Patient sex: F
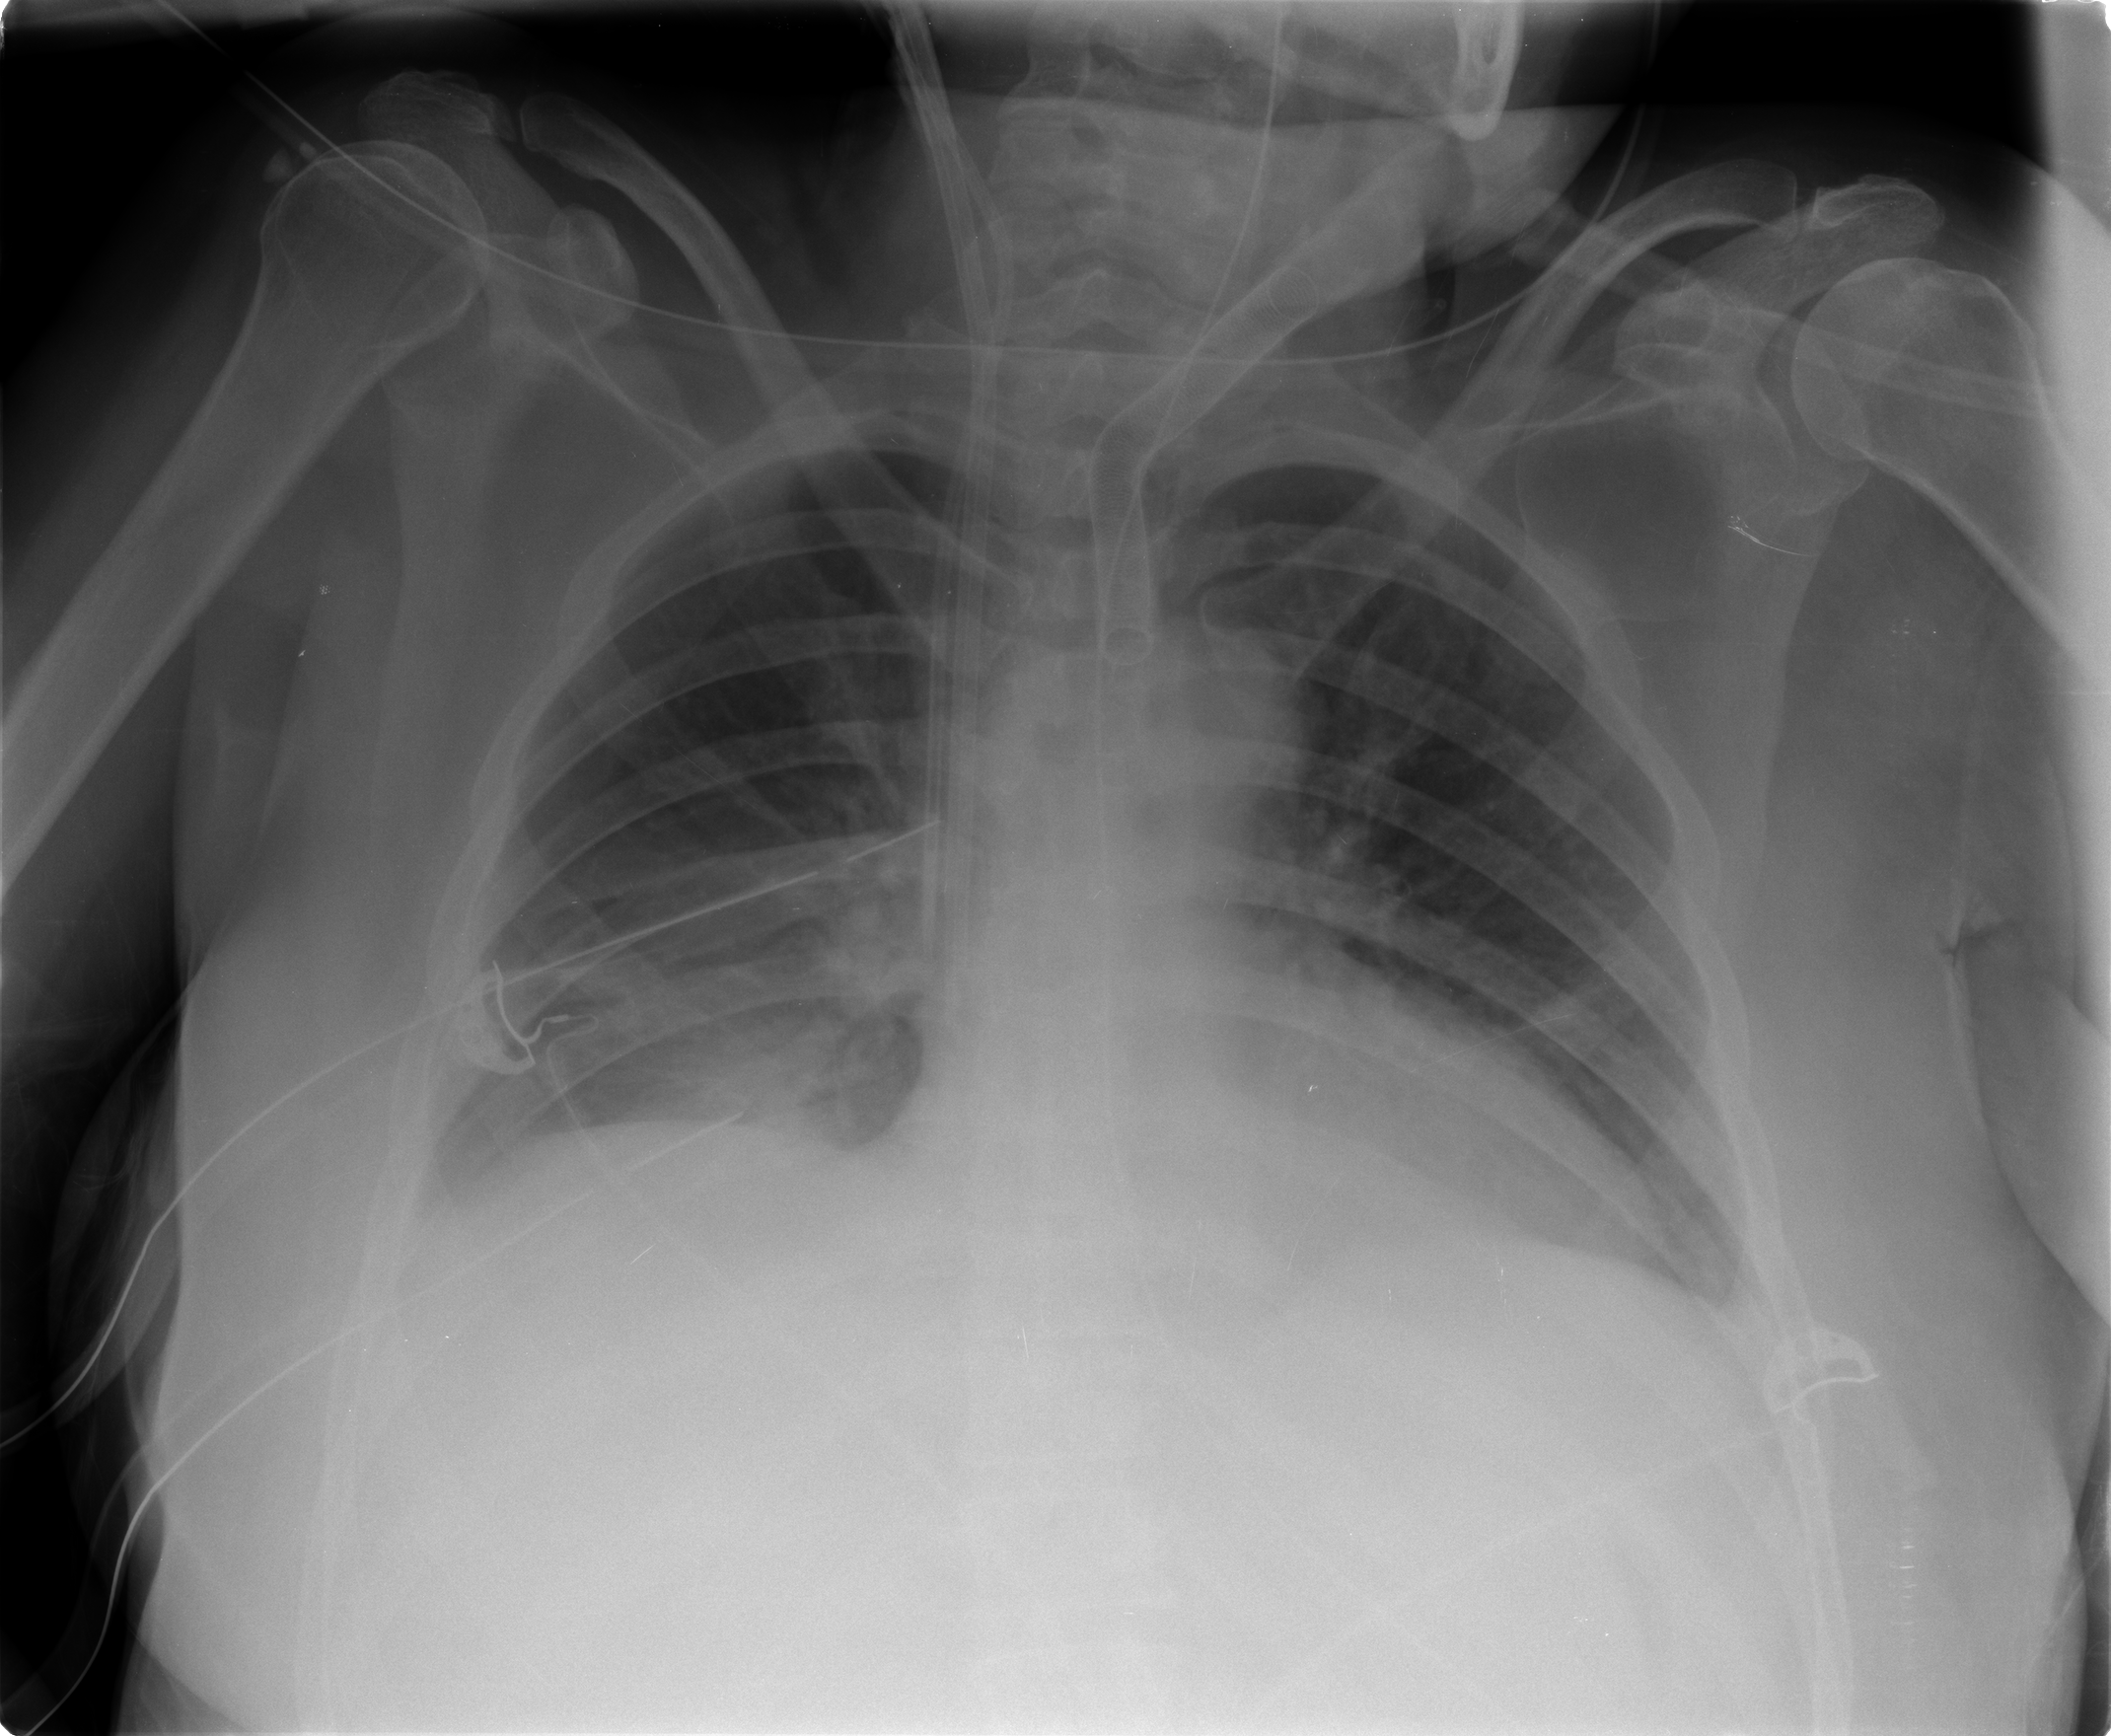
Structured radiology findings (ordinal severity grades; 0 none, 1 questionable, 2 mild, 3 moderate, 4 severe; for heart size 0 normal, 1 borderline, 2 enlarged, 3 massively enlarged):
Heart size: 0
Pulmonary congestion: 3
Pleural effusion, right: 0
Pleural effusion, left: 2
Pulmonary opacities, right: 2
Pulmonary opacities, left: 0
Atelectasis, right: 2
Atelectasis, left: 0